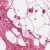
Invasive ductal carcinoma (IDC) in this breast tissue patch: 0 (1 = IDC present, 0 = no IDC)